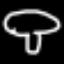
Label: mushroom